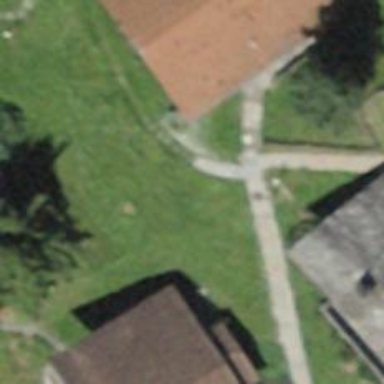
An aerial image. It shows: Path.